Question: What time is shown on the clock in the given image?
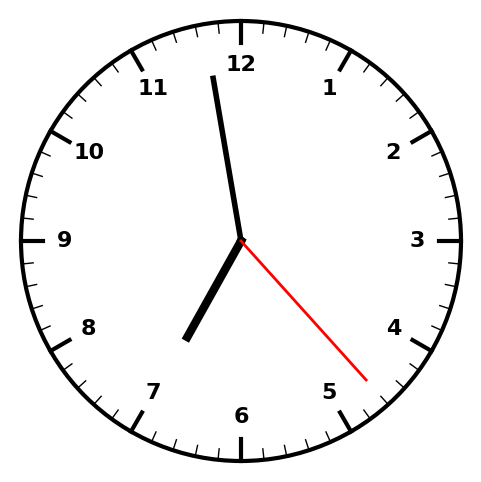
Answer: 06:58:23